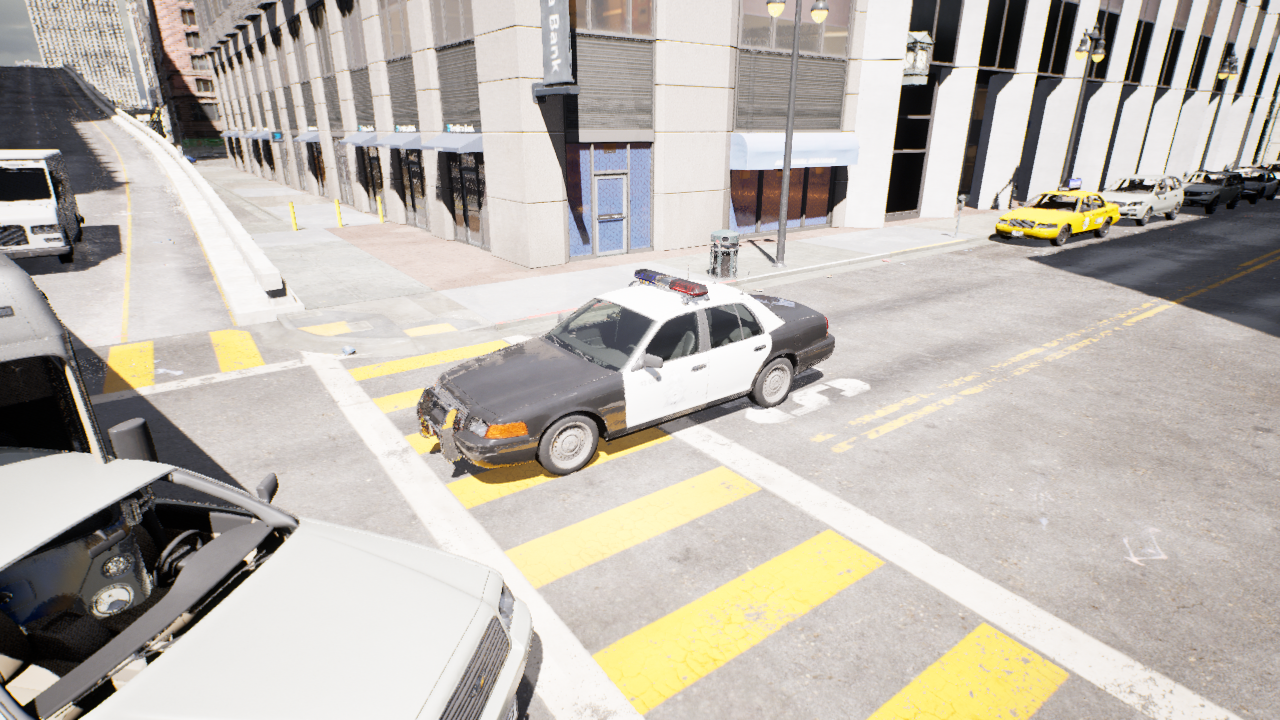
Venue: residential
Lighting: clear day
Vehicle rig: sedan